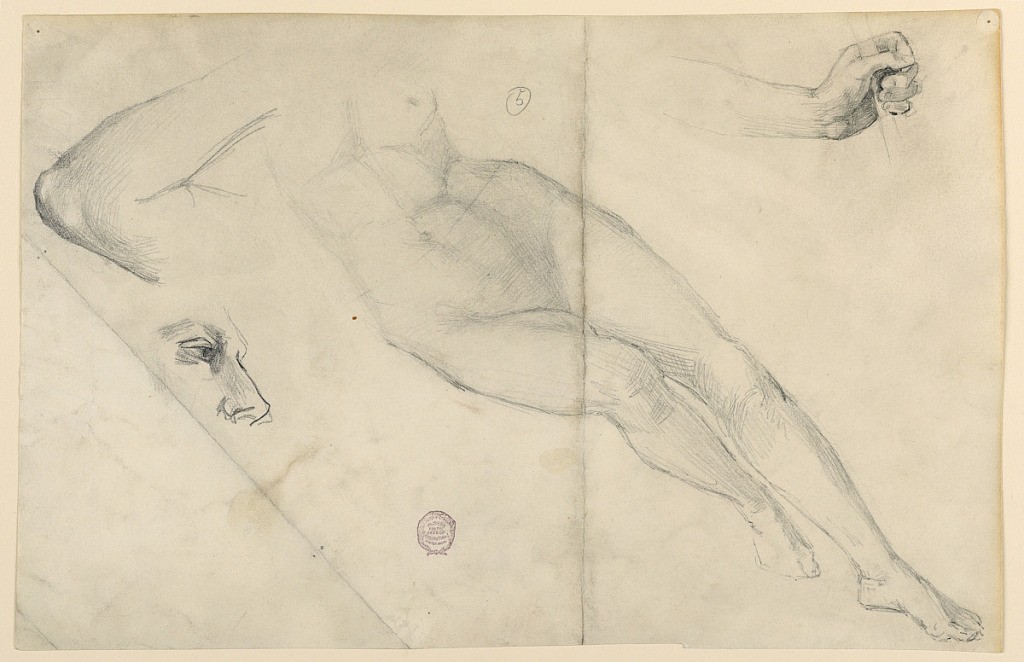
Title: Nude Study
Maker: Francis Augustus Lathrop, American, 1849–1909
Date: ca. 1895
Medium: Graphite on paper
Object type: Drawing
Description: Woman's torso and legs. She reclines toward the left. Additional sketch of left hand, upper right; arm, upper left; eyes and nose in profile, left.